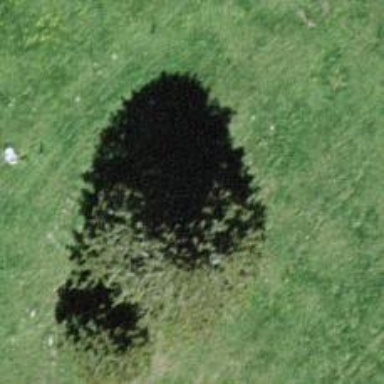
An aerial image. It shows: Needle-leaved tree in natural setting.